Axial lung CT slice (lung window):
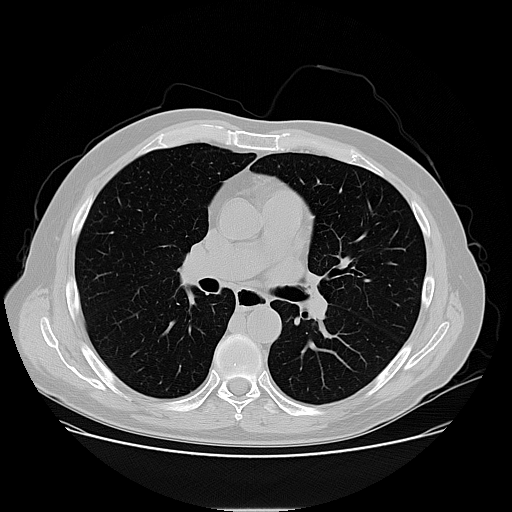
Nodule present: no